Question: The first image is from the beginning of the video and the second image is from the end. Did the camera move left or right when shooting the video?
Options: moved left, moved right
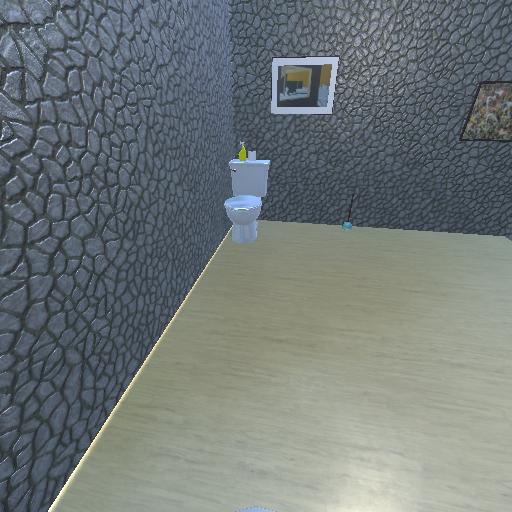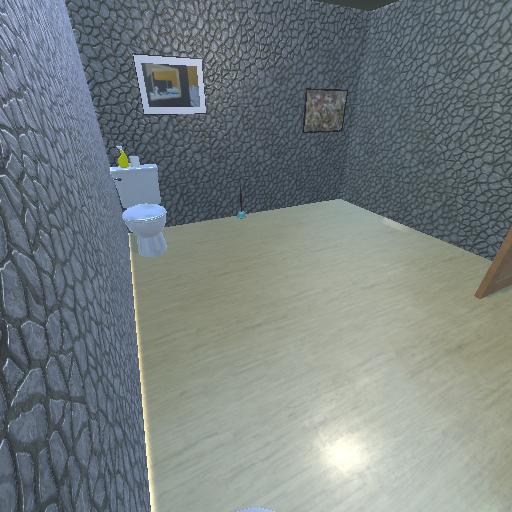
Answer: moved left